Question: I have been trying to setup Web Deploy on my Windows 2012 server running IIS 8. I have installed Web Deploy using Platform installer but when I right click my website and select deploy, there is no option for 'Configure Web Deploy Publishing' as various <URL> suggests.

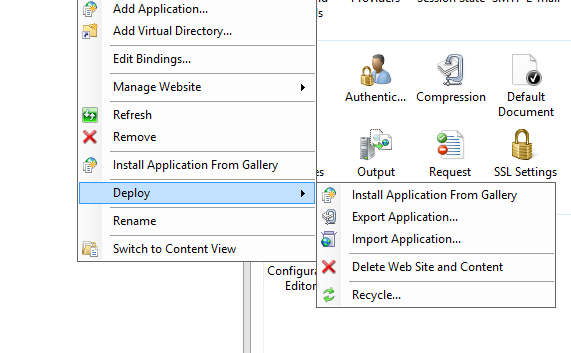
Answer: I found <URL> where the individual had the same problem. Turns out that he needed to install "Web Deploy 3.5 for Hosting Servers" on top of the other Web Deploy packages in web platform installer. Once I did this and restarted IIS the option became available.
Seems counter-intuitive to me since I am not a hosting provider and just wanted to host my application on my own server. I am not sure why the Web Deploy 3.5 package was not enough.
I had additional problems getting Web Deploy configured. This <URL> was essential in solving the permissions issue allowing the web deploy user to create directories and files.